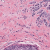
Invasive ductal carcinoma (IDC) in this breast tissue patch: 1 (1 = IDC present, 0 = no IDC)